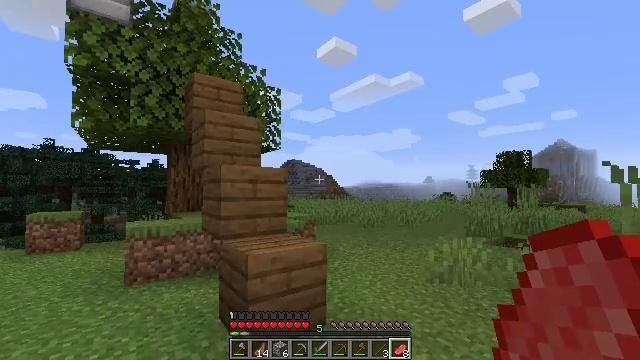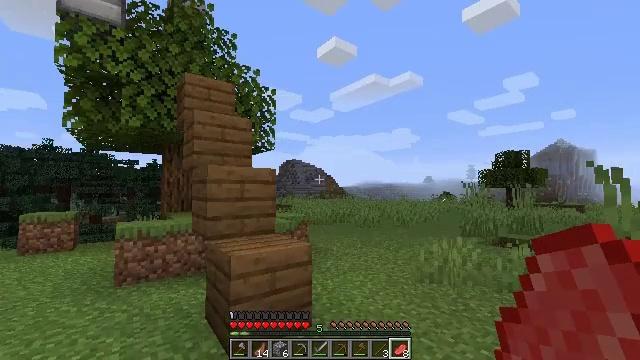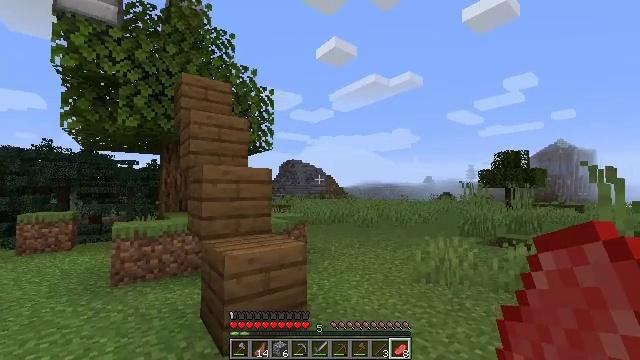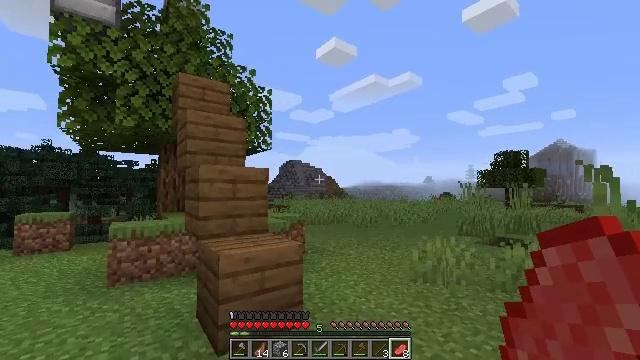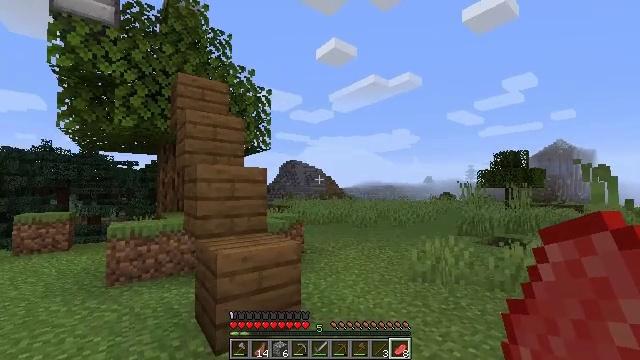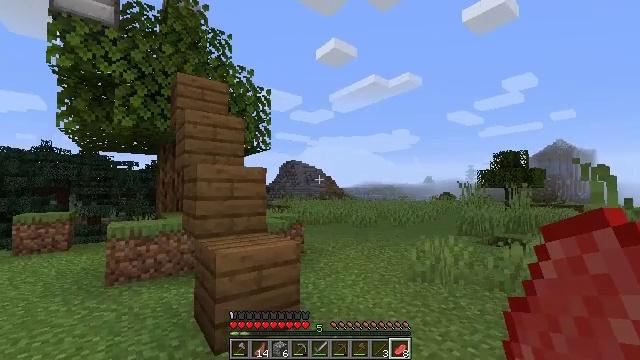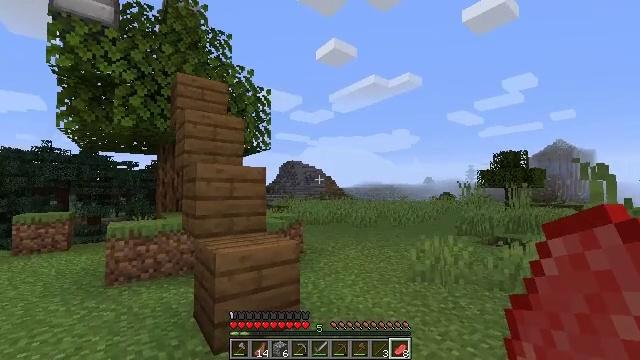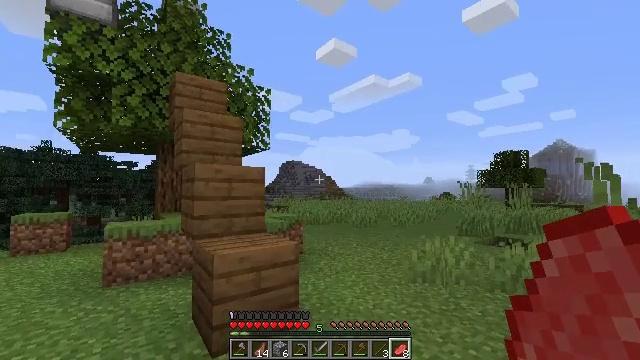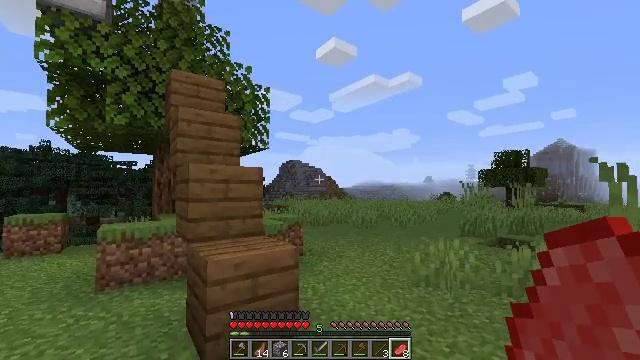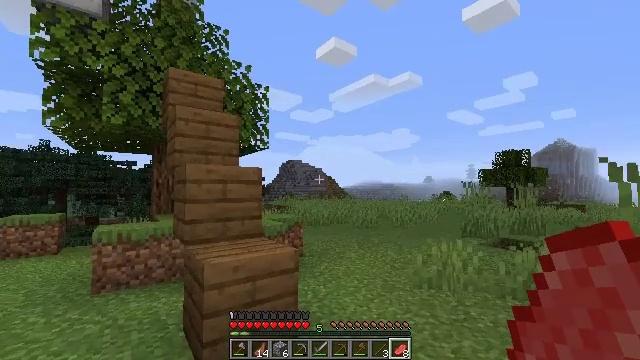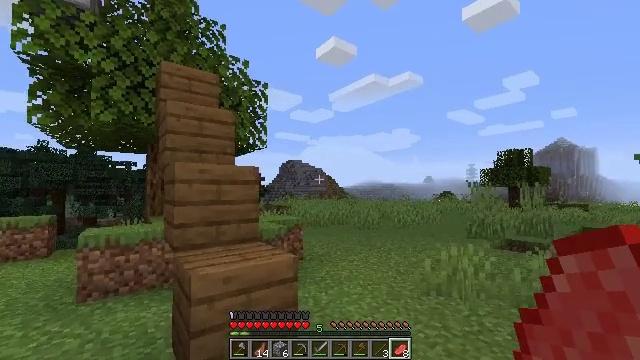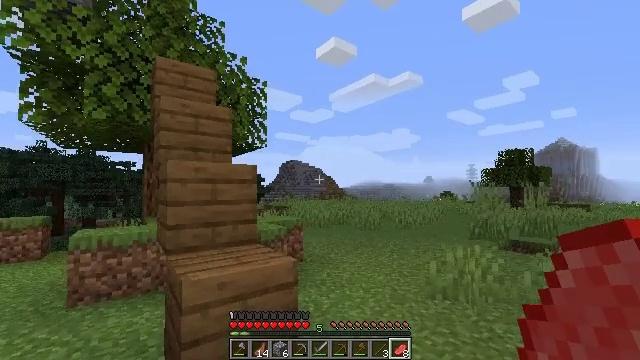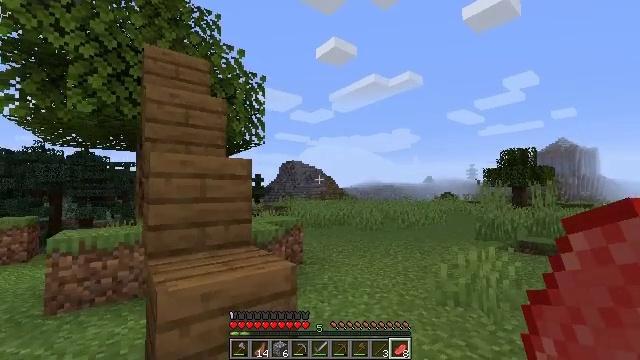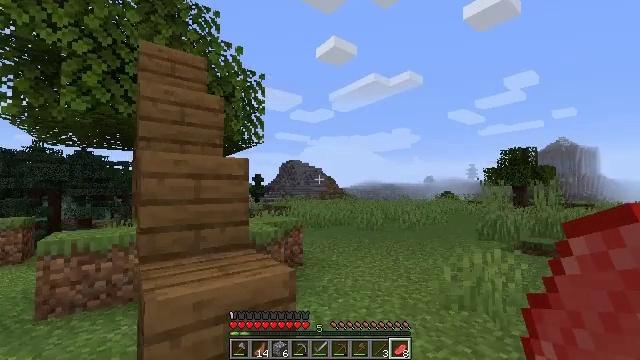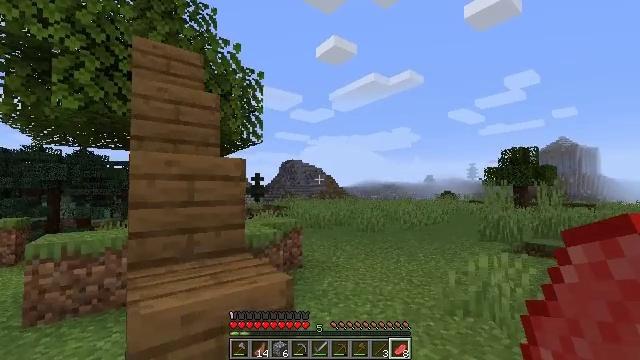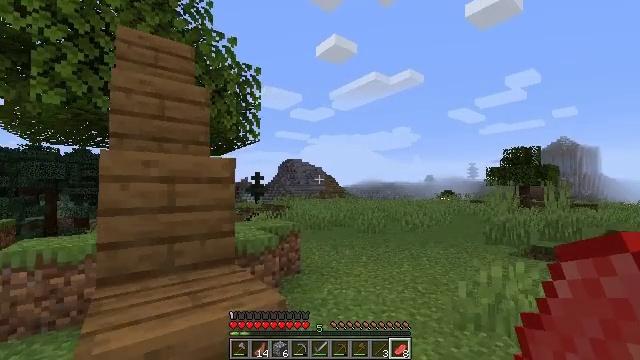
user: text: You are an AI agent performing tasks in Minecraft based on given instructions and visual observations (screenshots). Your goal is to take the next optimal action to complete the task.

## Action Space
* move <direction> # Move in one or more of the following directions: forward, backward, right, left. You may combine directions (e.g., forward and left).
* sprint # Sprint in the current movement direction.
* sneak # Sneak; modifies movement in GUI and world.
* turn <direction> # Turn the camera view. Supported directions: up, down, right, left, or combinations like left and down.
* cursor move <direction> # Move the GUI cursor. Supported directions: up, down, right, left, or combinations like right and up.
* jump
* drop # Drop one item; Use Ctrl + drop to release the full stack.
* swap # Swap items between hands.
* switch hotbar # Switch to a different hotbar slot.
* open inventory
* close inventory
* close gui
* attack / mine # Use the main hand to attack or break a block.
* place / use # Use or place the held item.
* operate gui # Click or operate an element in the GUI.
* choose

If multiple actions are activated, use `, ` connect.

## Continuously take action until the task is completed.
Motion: motion action
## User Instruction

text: Pick the red tulip from the ground.
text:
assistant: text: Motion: no_op
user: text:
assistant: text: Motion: no_op
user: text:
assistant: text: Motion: no_op
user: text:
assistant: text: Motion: no_op
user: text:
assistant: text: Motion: no_op
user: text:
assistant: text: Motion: no_op
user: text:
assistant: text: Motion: move forward
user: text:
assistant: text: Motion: move forward
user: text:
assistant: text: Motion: move forward
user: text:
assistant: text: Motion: move forward
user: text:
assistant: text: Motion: move forward
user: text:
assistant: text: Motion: move forward
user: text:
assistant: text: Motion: move forward
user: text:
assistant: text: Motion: move forward
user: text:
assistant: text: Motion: move forward
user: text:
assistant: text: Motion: move forward
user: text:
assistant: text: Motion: move forward
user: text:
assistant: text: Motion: move forward
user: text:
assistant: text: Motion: move forward
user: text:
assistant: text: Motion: move forward and move right
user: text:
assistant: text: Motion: move forward and move right
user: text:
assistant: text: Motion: move forward and move right
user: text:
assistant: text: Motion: move forward and move right
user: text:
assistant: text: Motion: move forward and move right
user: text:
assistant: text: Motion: move forward
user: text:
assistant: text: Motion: move forward
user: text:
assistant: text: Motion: move forward
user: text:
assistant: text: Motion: move forward
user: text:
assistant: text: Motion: move forward
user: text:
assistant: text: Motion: move forward